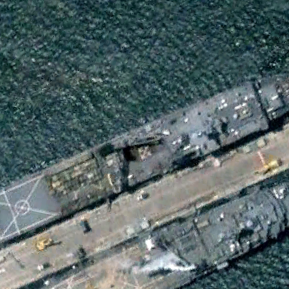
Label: combat